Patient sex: M
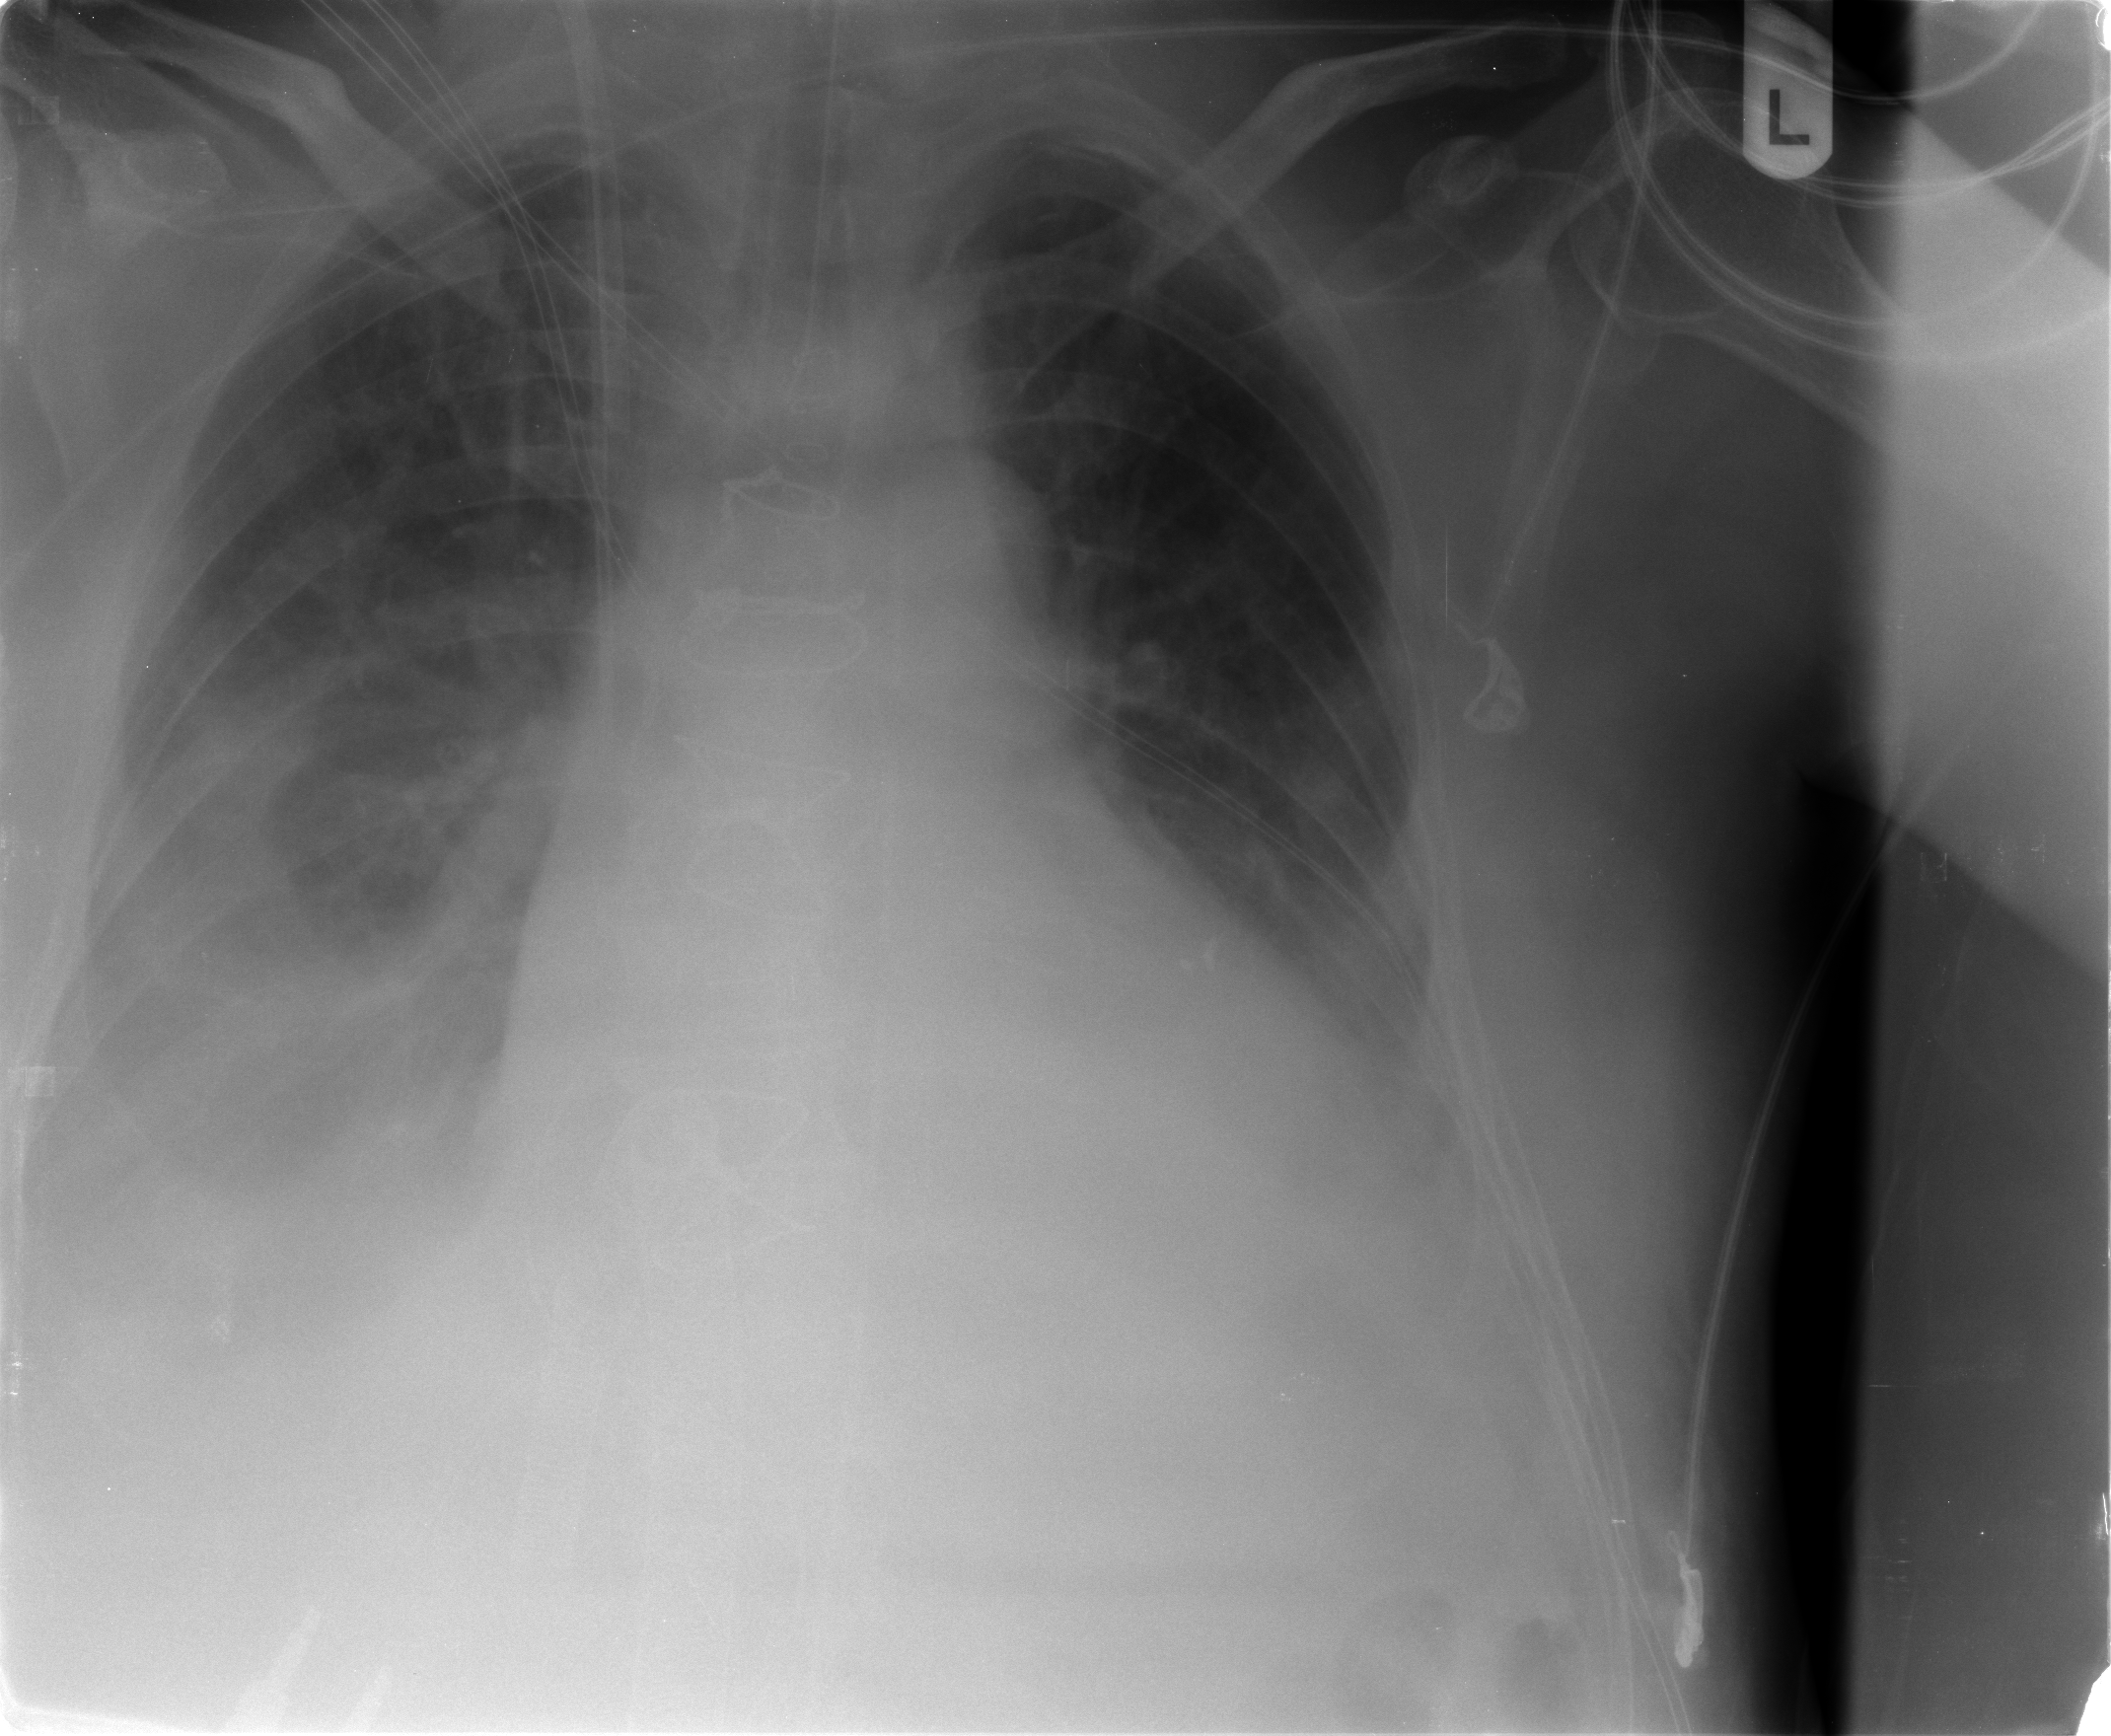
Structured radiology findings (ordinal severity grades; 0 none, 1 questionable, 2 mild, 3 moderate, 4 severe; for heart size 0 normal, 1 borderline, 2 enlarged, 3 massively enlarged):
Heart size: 2
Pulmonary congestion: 2
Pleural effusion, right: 3
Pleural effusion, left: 3
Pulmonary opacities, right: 2
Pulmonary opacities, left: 0
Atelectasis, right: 3
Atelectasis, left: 2